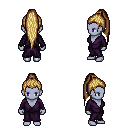
a pixel art fantasy rpg character, female body template, dark elf, purple skin, purple robe, magenta pants, blonde extra-long topknot hairstyle, four views (front, back, left, right), 2x2 character sprite sheet, small pixel art, hard edges, no anti-aliasing